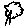
Label: tree